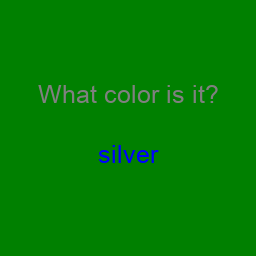
Color: blue
Color name shown: silver
Background color: green
Question text color: gray